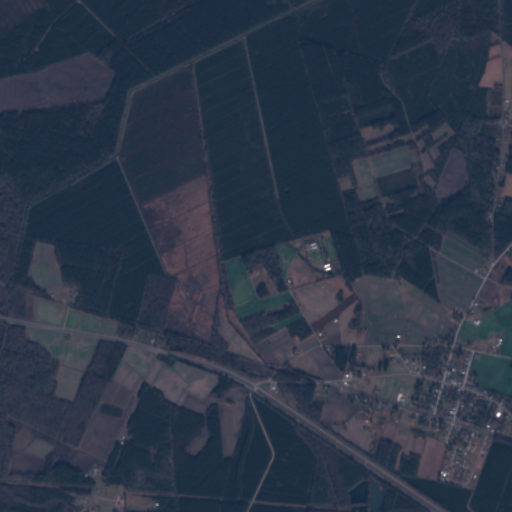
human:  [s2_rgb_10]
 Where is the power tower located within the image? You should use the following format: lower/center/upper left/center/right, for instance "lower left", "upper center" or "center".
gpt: The power tower is located in the lower of the image.
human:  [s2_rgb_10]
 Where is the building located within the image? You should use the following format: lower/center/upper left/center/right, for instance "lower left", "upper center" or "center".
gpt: There is no building in the image.